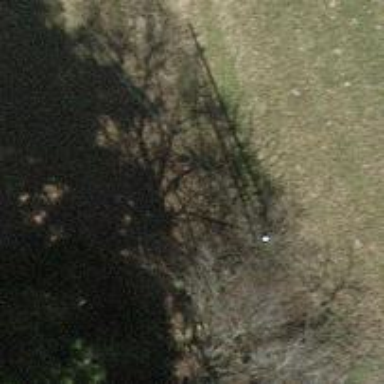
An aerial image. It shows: Minor power line.